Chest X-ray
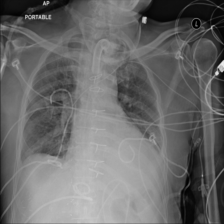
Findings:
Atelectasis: negative
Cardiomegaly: negative
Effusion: negative
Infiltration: negative
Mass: negative
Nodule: negative
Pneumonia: negative
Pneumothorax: negative
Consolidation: negative
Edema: negative
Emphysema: negative
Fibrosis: negative
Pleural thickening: negative
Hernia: negative